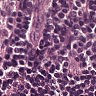
Metastatic tissue present: no